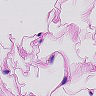
Metastatic tissue present: no